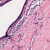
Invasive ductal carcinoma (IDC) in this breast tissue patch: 0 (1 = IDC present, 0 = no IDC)